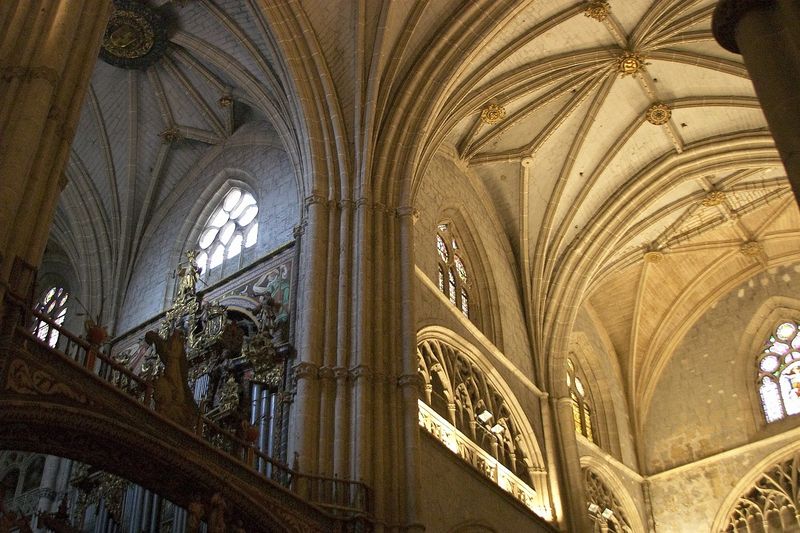
Titel: Kathedrale von Oviedo
Standort: Oviedo, Kathedrale (EU - E)
Schlagwörter: fenster, licht, pfeiler, säulen, ornament, stein, brüstung, kirche, figur, gold, decke, gotik, rund, backstein, empore, figuren, kuppel, fotografie, gewölbe, kreuzung, altar, orgel, dienste, obergaden, rundbögen, gothik, masswerk, kirchenfenster, lichtgaden, schlusstein, seitenaltar, schlussteine, kreuzgerippe, figuren#, kreuzgerippengewölbe